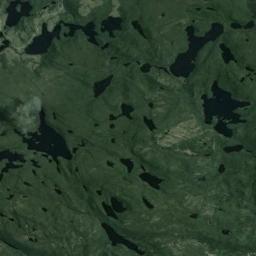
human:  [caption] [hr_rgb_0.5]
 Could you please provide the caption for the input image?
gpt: Except for the waters, this wetland is covered by vegetation .

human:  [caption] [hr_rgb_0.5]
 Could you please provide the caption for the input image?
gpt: The wetland consists of green plants and water .

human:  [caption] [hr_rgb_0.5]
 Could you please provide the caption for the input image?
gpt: The surface of the lake in a wetland is covered with a large dense dark green and light green mixed plants .

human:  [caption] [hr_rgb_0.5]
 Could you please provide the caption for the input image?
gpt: There are some different areas of water surrounded by wetlands .

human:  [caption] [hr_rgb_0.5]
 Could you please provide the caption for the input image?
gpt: There are many water areas of different sizes on the wetland .